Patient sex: M
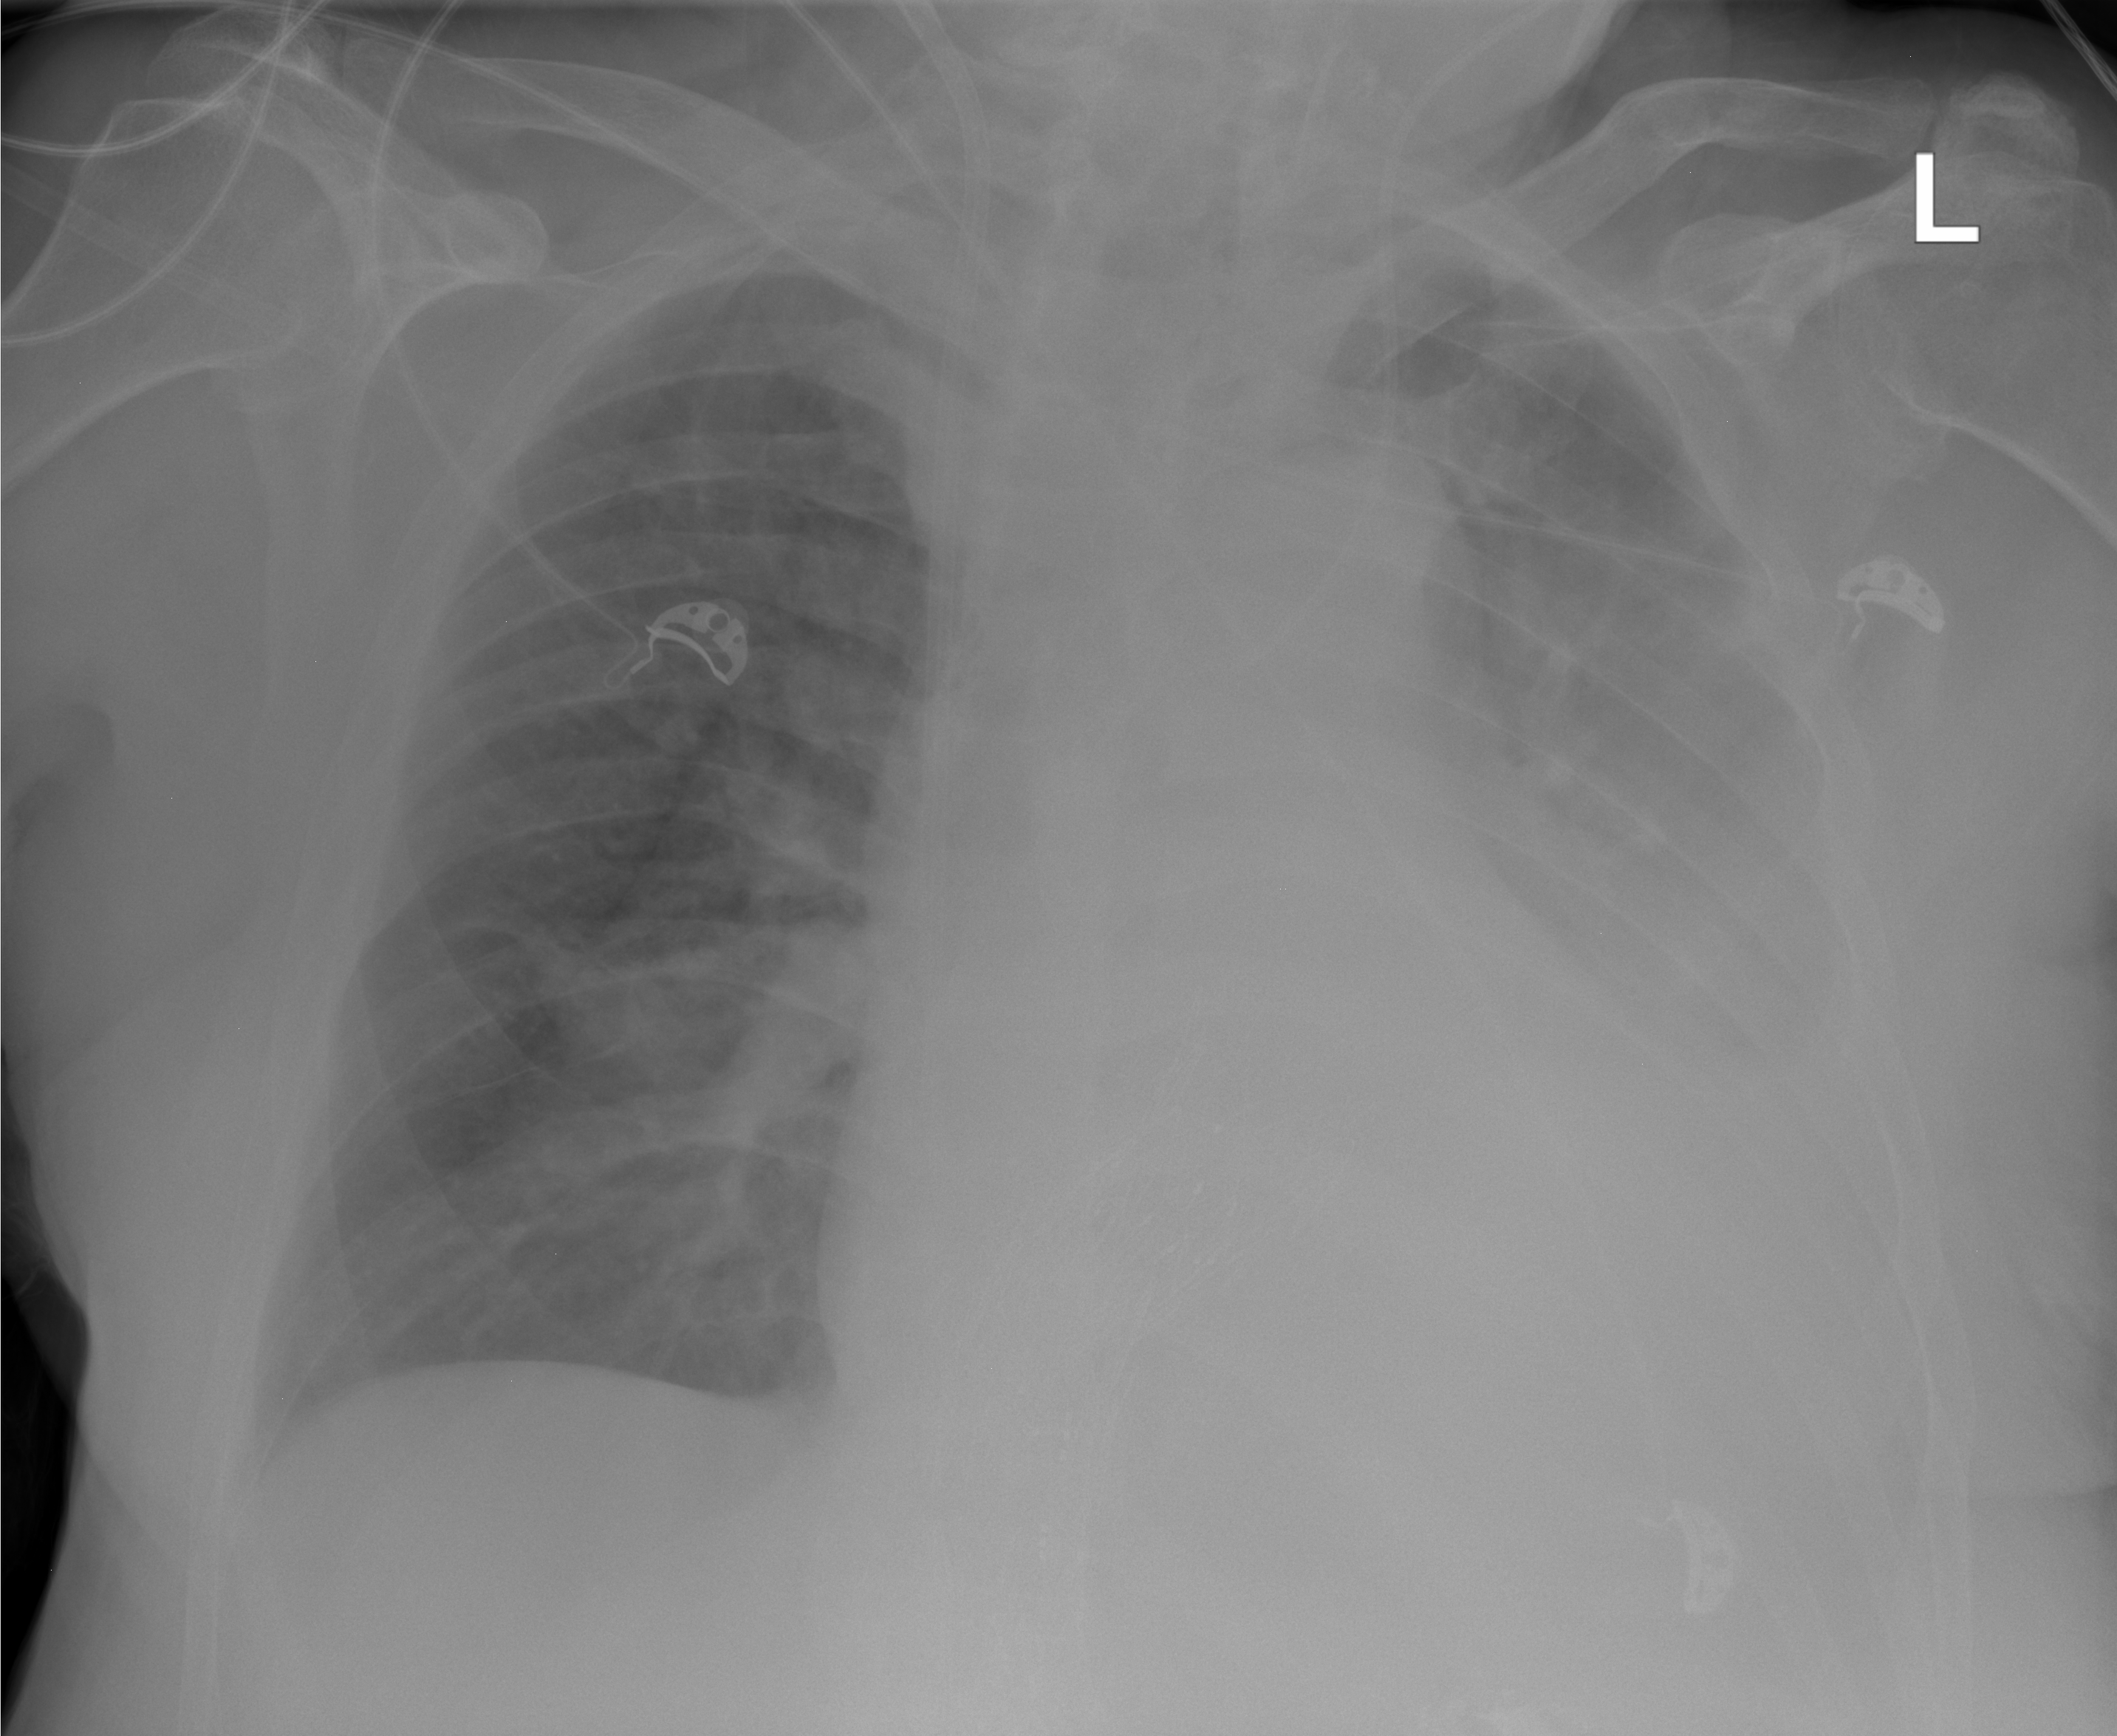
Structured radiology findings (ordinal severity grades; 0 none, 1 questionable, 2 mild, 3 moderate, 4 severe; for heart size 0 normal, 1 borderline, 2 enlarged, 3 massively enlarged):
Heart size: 2
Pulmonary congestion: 2
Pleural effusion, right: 0
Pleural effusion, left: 3
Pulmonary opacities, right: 0
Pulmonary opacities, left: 0
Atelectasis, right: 0
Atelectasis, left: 2